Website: walmart
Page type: payment
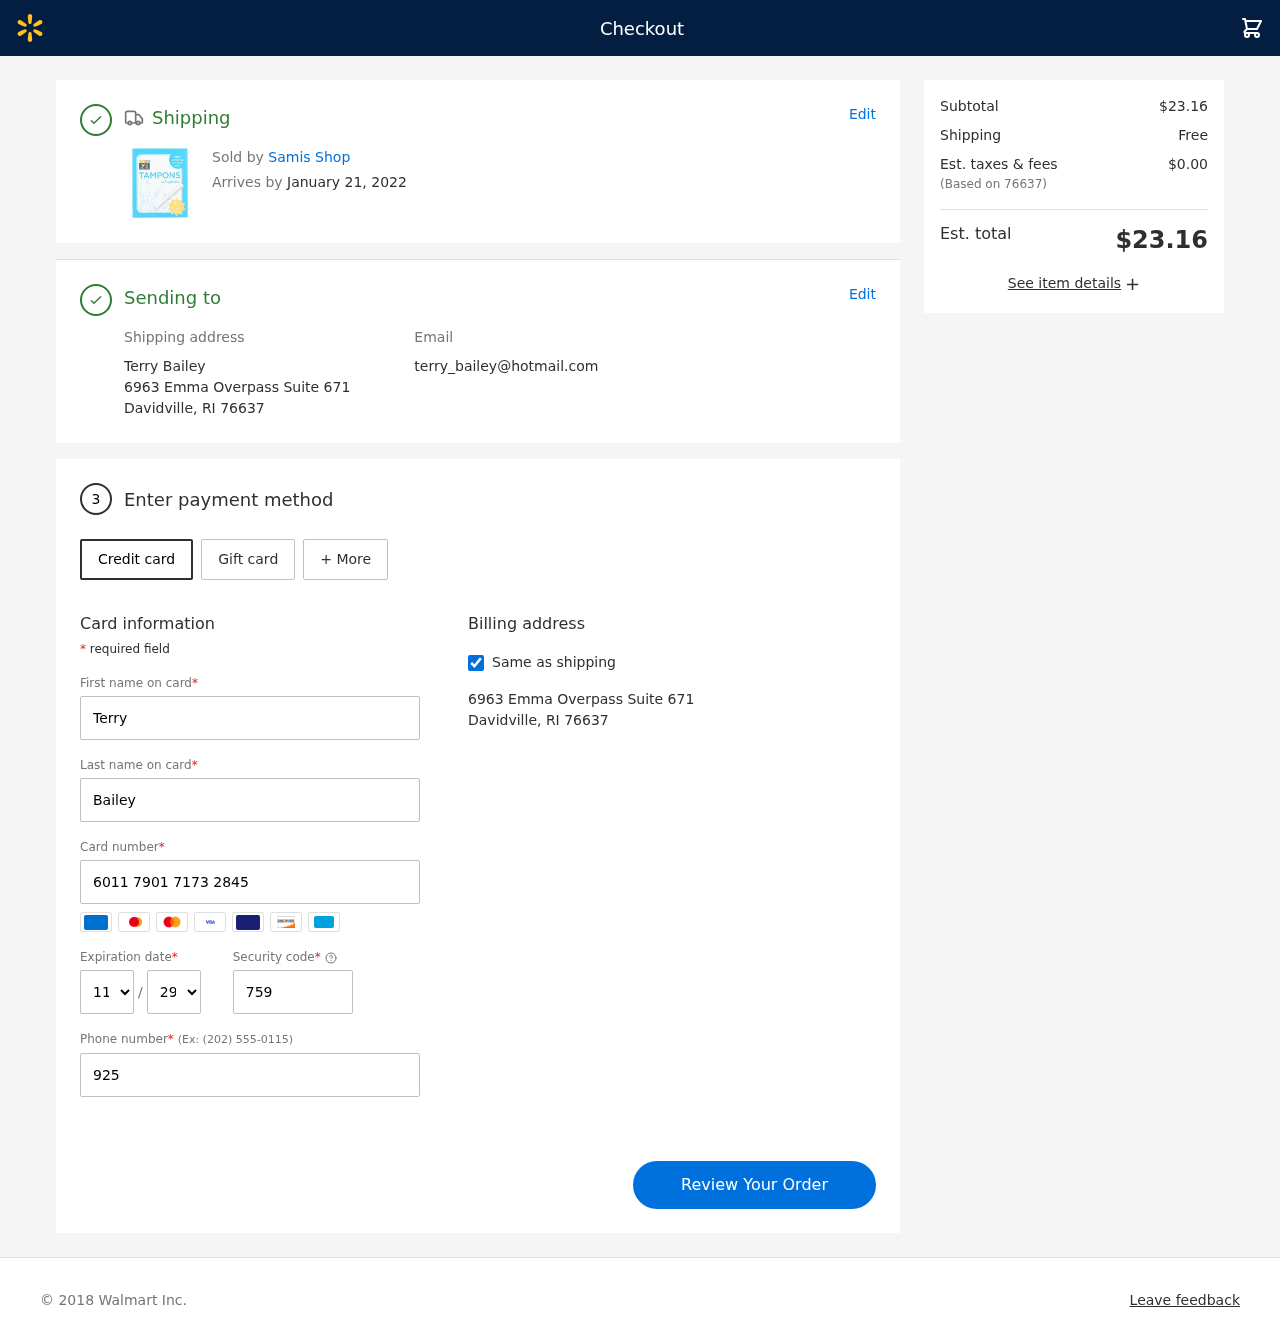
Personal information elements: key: PII_CARD_CVV
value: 759
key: PII_CARD_EXPIRY_MONTH
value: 11
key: PII_CARD_EXPIRY_YEAR
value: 29
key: PII_CARD_NUMBER
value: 6011 7901 7173 2845
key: PII_CITY_STATE_ZIP
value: Davidville, RI 76637
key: PII_EMAIL
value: terry_bailey@hotmail.com
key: PII_FIRSTNAME
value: Terry
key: PII_FULLNAME
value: Terry Bailey
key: PII_LASTNAME
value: Bailey
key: PII_PHONE
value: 9253128279
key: PII_POSTCODE
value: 76637
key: PII_STREET
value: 6963 Emma Overpass Suite 671
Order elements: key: ORDER_DELIVERY_DATE
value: January 21, 2022
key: ORDER_SUBTOTAL
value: $23.16
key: ORDER_SHIPPING_COST
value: Free
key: ORDER_TAX
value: $0.00
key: ORDER_TOTAL
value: $23.16